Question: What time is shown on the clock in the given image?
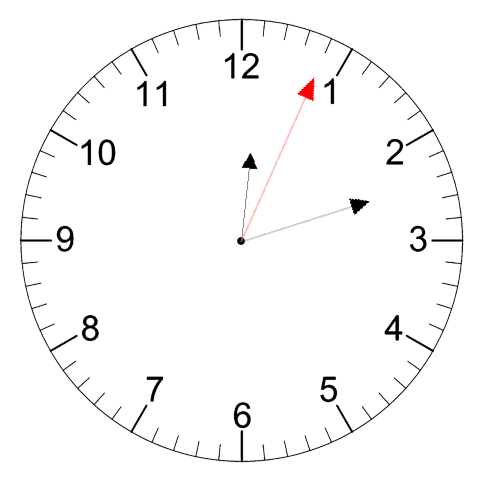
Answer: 12:12:04